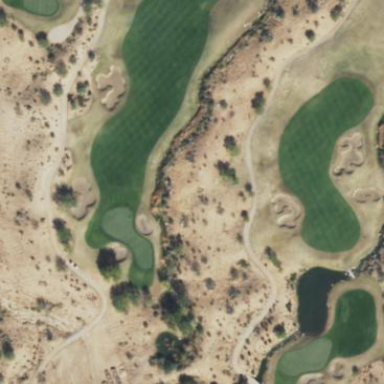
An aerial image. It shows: Scenic view of water hazard on golf course. The natural water feature adds beauty to the landscape.